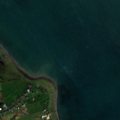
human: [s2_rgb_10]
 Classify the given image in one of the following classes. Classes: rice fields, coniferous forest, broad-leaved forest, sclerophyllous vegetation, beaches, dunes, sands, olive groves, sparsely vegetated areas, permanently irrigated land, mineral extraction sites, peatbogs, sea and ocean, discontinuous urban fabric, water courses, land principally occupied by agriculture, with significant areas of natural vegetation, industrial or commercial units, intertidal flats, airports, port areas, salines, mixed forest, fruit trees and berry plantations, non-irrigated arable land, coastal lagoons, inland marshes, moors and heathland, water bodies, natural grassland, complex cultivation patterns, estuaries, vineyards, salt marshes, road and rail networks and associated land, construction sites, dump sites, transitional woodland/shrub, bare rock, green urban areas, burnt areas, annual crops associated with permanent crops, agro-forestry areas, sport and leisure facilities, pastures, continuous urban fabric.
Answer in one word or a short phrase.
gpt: non-irrigated arable land, pastures, sea and ocean